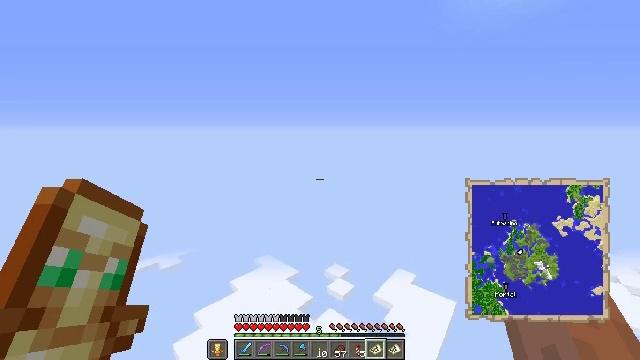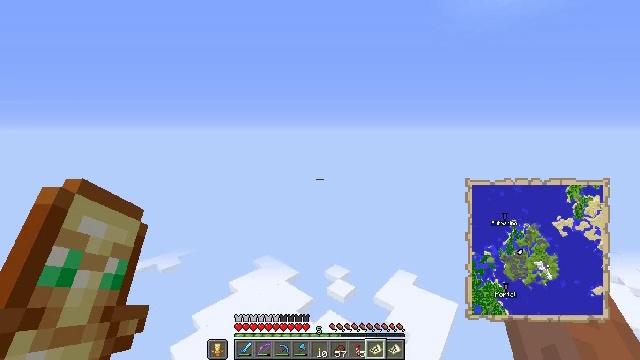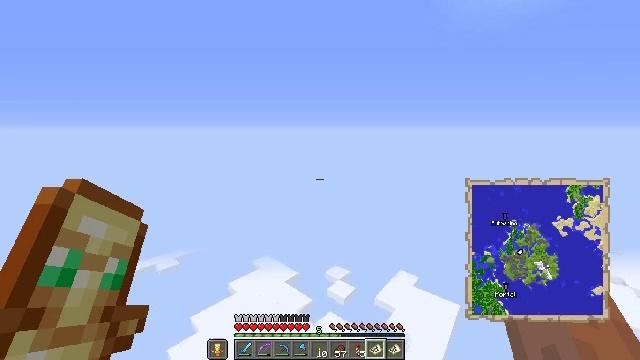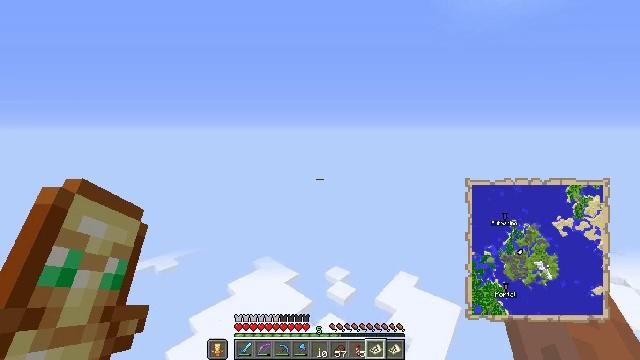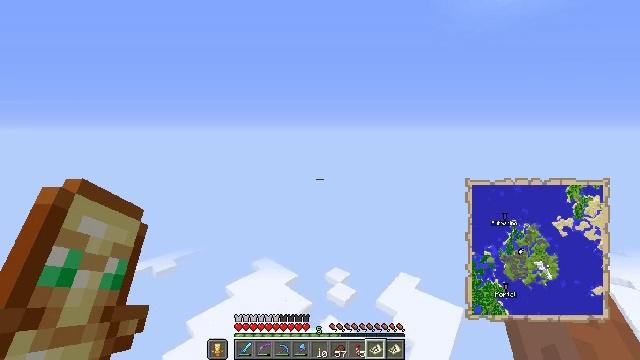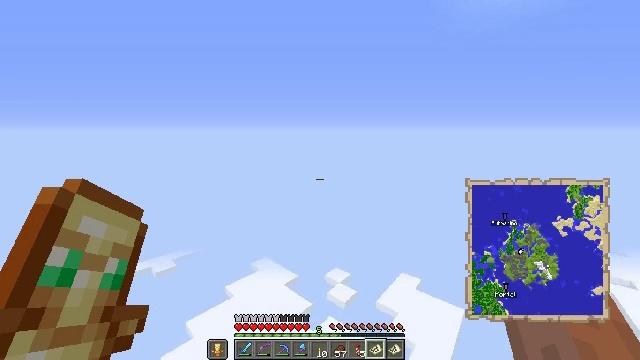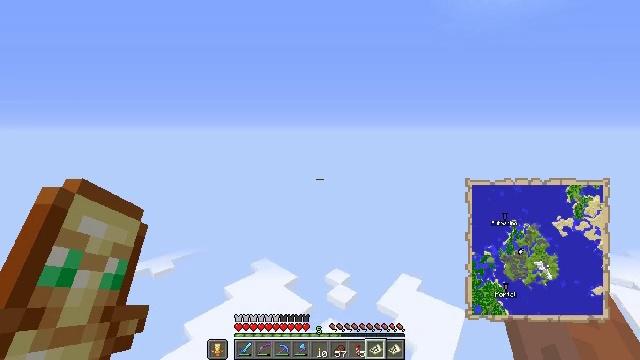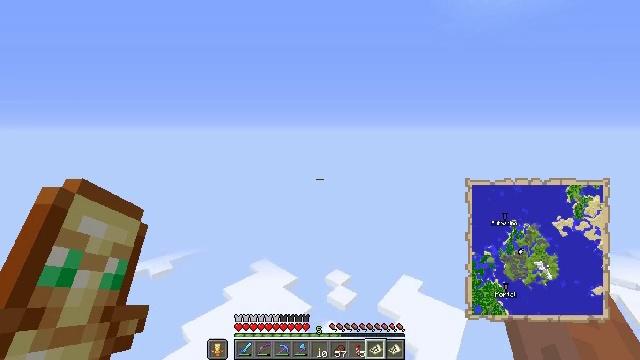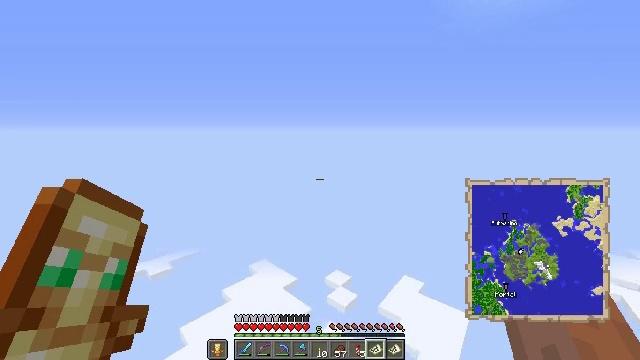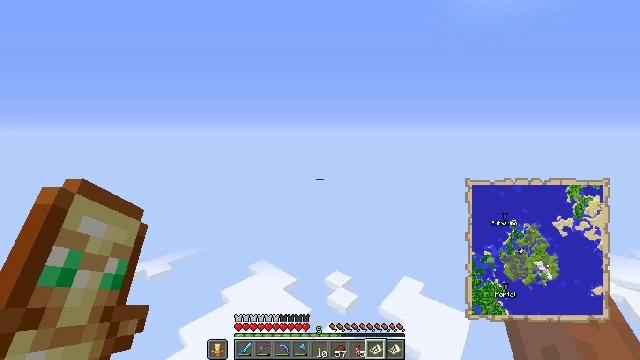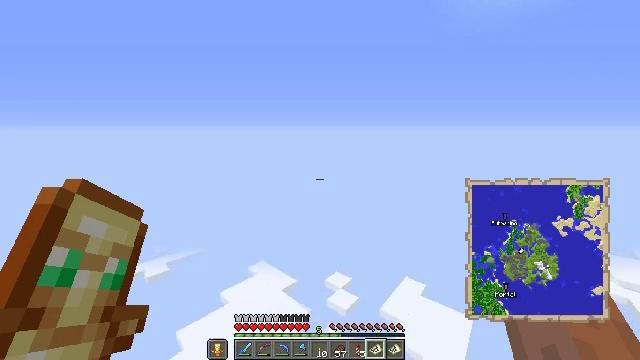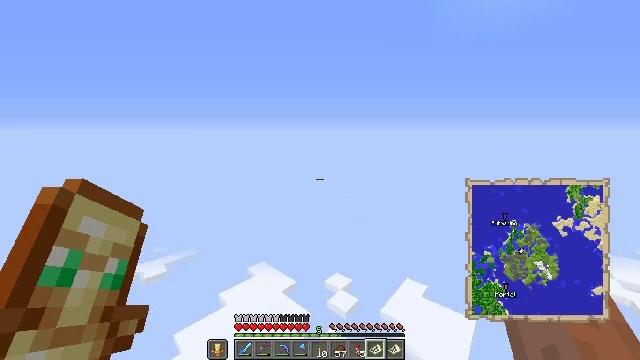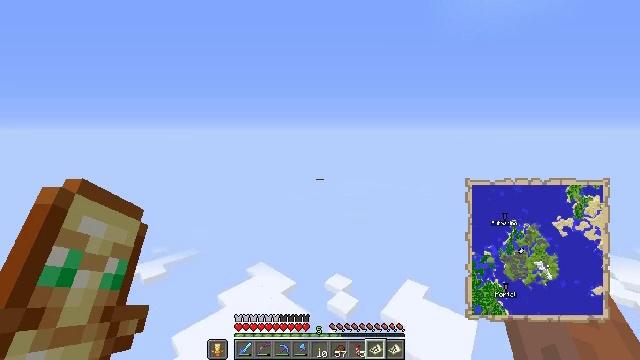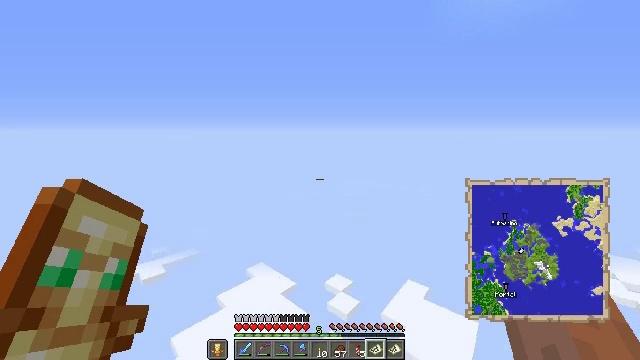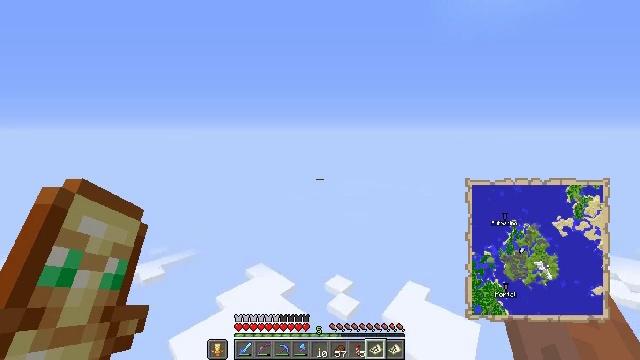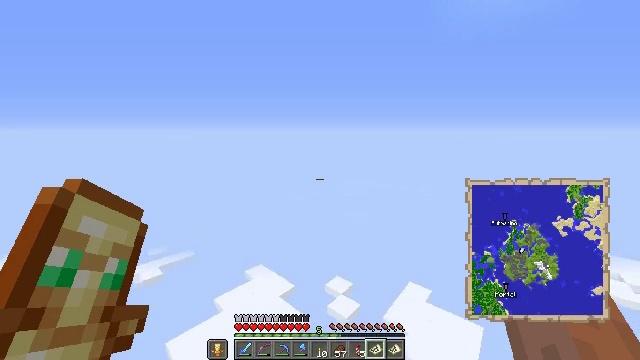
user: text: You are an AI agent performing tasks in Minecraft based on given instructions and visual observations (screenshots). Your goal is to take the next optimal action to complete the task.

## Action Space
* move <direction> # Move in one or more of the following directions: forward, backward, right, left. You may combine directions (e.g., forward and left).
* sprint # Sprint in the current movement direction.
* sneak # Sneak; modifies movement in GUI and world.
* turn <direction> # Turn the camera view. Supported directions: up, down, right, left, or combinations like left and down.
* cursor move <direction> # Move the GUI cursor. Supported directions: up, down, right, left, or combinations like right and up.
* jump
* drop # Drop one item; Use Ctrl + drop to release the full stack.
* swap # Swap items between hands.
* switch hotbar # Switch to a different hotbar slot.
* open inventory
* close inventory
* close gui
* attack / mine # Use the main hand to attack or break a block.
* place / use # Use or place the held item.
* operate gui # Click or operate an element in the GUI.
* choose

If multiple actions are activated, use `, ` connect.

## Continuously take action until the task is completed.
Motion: motion action
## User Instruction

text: Attack the hay block to get hay.
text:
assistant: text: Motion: move forward
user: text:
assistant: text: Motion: move forward
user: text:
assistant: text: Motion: move forward
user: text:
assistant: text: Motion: move forward
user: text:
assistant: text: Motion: move forward
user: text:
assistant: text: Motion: move forward
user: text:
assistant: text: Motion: move forward
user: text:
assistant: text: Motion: move forward
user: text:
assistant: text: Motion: move forward
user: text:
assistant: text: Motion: move forward
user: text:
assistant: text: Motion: move forward
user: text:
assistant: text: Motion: move forward
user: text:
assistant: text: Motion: move forward
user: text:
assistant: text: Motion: move forward
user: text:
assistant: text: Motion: move forward
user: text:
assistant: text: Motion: move forward
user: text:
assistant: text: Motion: move forward
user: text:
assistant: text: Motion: move forward
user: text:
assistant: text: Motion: move forward
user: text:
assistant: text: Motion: move forward
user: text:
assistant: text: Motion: move forward
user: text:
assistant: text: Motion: move forward
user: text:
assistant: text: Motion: move forward
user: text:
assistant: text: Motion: move forward
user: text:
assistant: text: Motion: move forward
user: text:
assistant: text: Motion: move forward
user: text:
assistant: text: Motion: move forward
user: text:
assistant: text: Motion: move forward
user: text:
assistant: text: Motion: move forward
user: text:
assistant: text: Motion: move forward